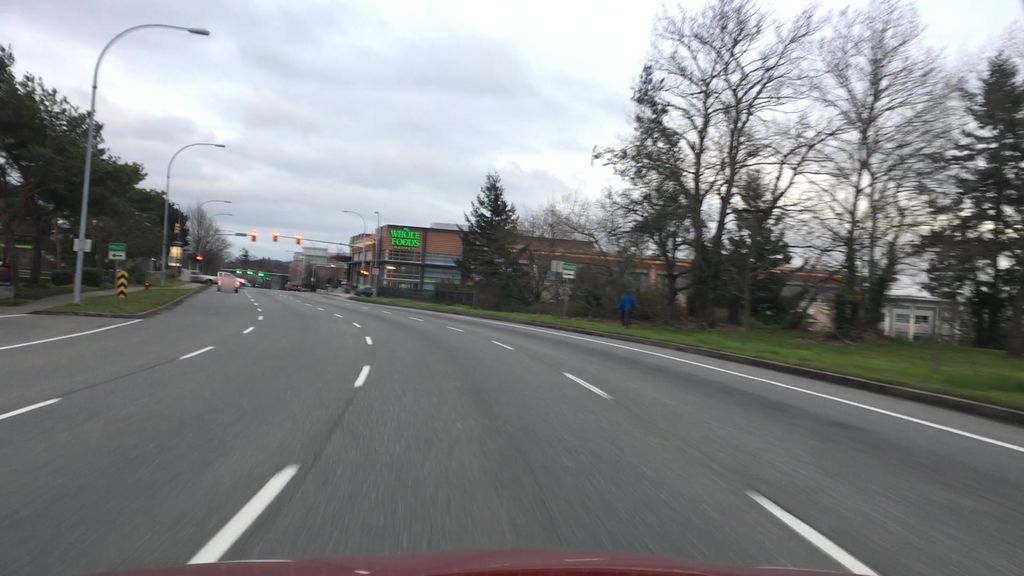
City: victoria